Question: I am trying to position elements, an 'img' and 'div', side by side which then stack on top of each other when the browser width becomes smaller to make it responsive.
I have managed to do this to a degree however I am unable to get the 2 elements to be the same widths when they are stacked on top of each other.
Also I am having trouble vertically aligning the text in the div to be in the middle instead of the top.
This is what I am trying to achieve.

JSfiddle <URL>
Code:
'''
.upperSection{
display:flex;
justify-content: center;
flex-wrap: wrap;
}
.upperBox{
background-color:white;
text-align: center;
verticle-align:middle;
}
.description{
background-color: white;
}
<div class="upperSection">
<img src="https://picturethismaths.files.wordpress.com/2016/03/fig6bigforblog.png?w=419&h=364">
<div class="upperBox">
<div class="description">
<span class="header"><br>Header</span>
<br><br>
<span class="text">Text Goes here</span>
</div>
</div>
</div>
'''
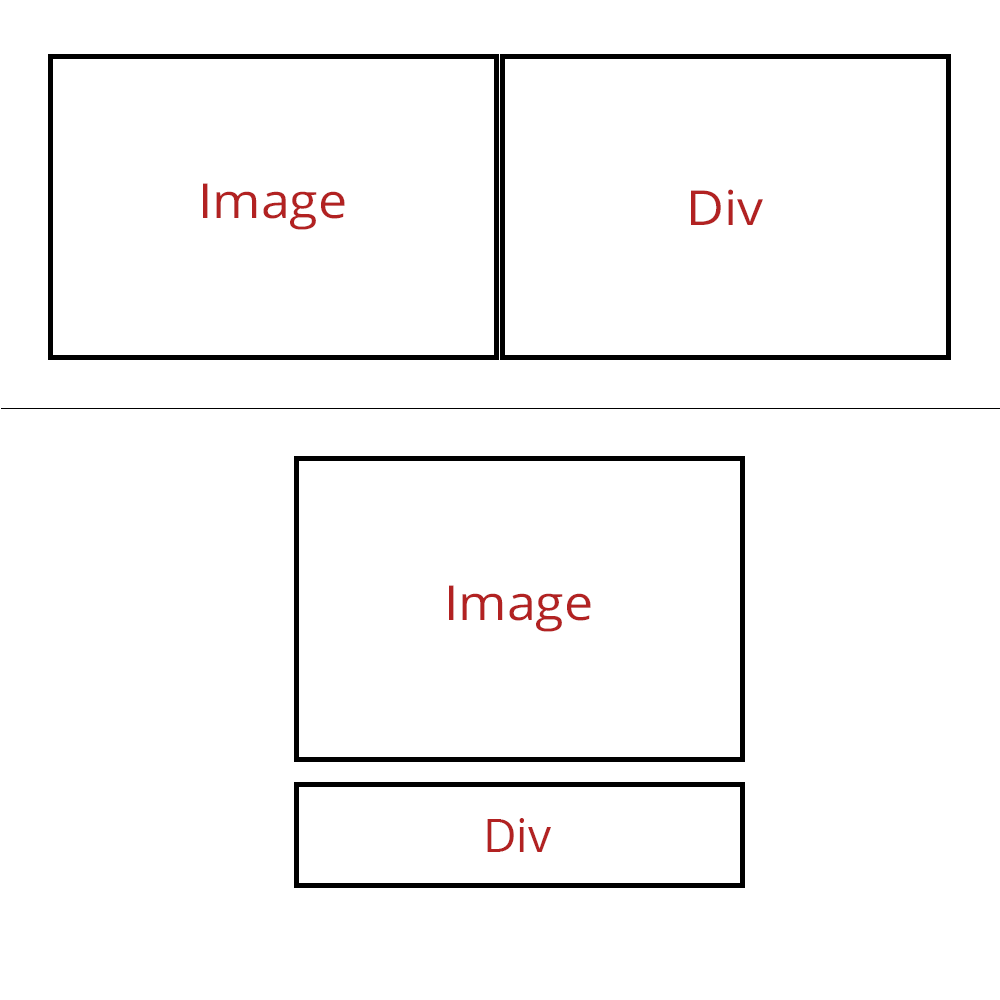
Answer: '''
.upperSection {
display: flex;
justify-content: center;
}
.upperBox {
display: flex; /* 1 */
text-align: center;
background-color: white;
}
.description {
display: flex;
flex-direction: column;
justify-content: center;
flex: 1; /* 2 */
background-color: white;
}
@media (max-width: 500px) {
.upperSection { flex-wrap: wrap; }
.upperBox { width: 100%; } /* 3 */
}
'''
'''
<div class="upperSection">
<img src="https://picturethismaths.files.wordpress.com/2016/03/fig6bigforblog.png?w=419&h=364">
<div class="upperBox">
<div class="description">
<span class="header">Header</span>
<span class="text">Text Goes here</span>
</div>
</div>
</div>
'''
## jsFiddle
Notes:
1. By making this element a flex container, you're applying align-items: stretch to the child. This gives .description the height of the container, and justify-content then has space to work.
2. Similar to #1, this gives the element full width, giving text-align: center space to work.
3. Since the parent is a row-direction flex container, flex: 1 would work here, as well.